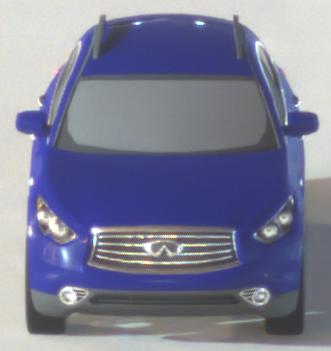
Make: Infiniti
Model: FX 37
Detailed model: FX (S51)
Model produced from: 2012/07
Model produced until: 2013/10
Doors: 5
Color: blue
Road condition: dry road
Daytime: night
Contrast: high contrast